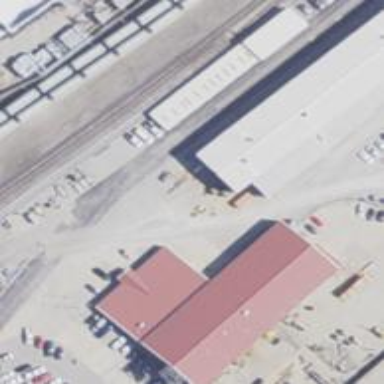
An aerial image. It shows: Unused railway yard.